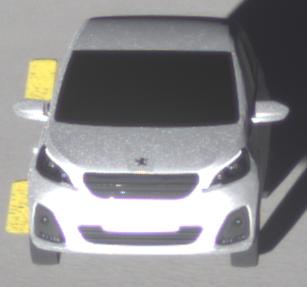
Make: Peugeot
Model: 108 1.0 VTi 68
Detailed model: 108
Model produced from: 2015/03
Model produced until: 2016/10
Doors: 3
Color: white
Road condition: dry road
Daytime: sunrise or sunset
Contrast: high contrast